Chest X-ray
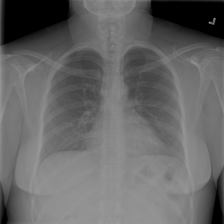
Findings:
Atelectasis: negative
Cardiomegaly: negative
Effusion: negative
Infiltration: negative
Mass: negative
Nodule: negative
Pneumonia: negative
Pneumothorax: negative
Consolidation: negative
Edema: negative
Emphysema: negative
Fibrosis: negative
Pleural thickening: negative
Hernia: negative